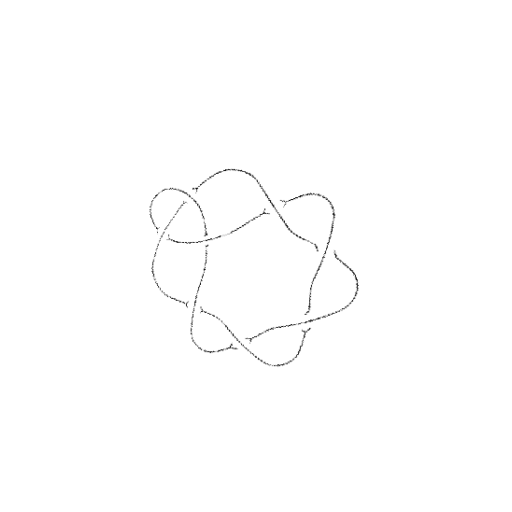
Crossing number: 8